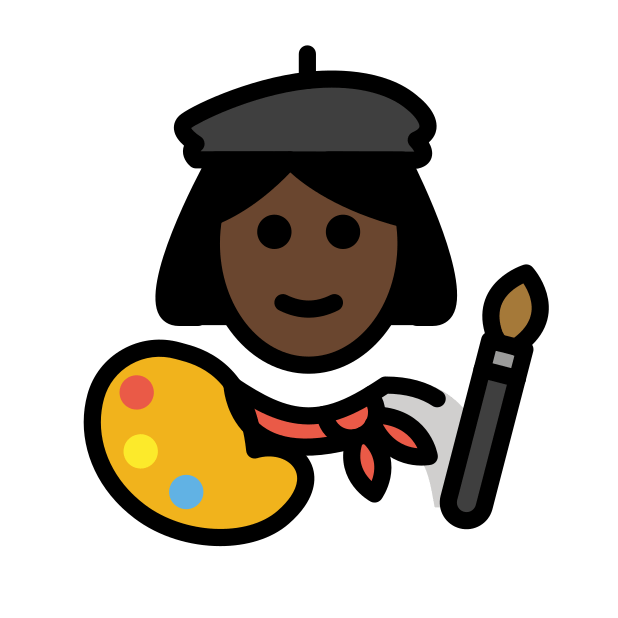
woman artist: dark skin tone